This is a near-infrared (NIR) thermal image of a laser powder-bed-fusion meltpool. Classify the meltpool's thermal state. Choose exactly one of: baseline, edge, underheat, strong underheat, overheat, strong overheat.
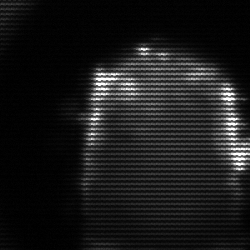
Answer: baseline